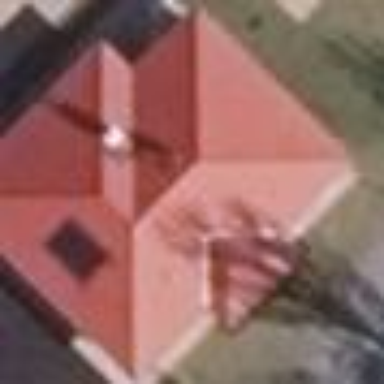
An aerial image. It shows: Building with hipped roof colored in red. The roof is oriented along the building's length.